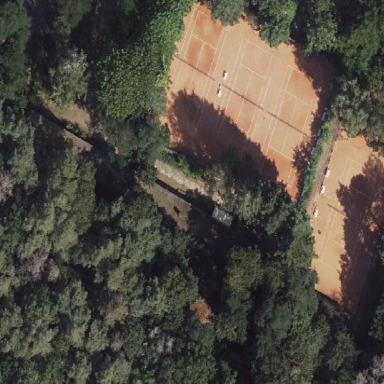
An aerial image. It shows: Tennis court in leisure pitch.